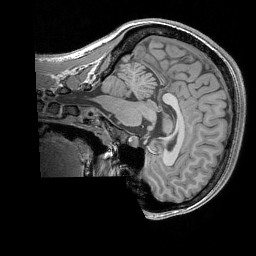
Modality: T1w
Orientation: sagittal
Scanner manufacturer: siemens
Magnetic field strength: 3 T
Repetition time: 1.83 s
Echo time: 0.00303 s